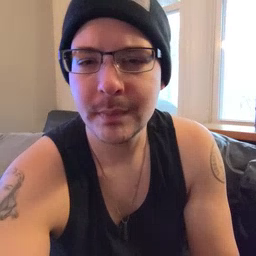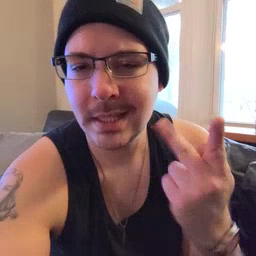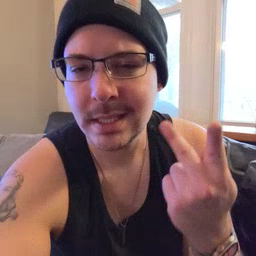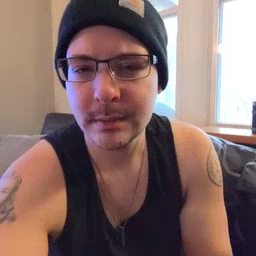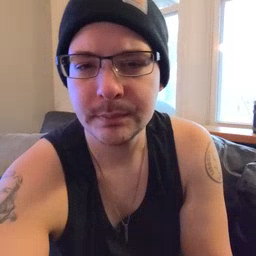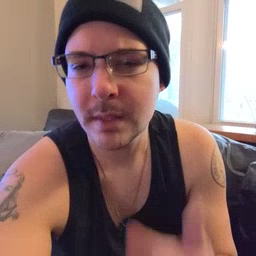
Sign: kitty